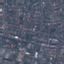
Land use / land cover: Residential